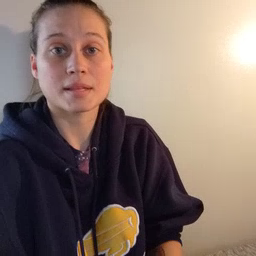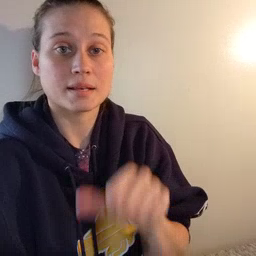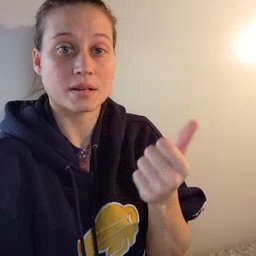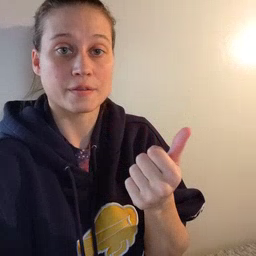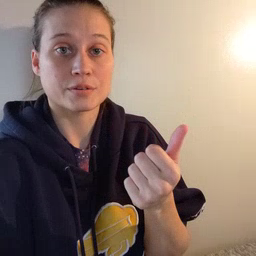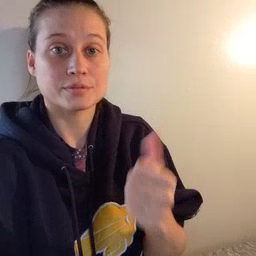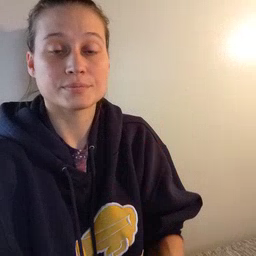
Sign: another